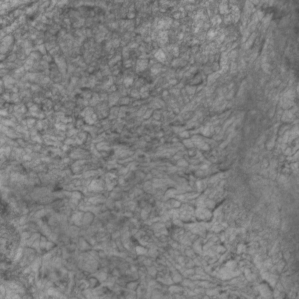
Label: non_frost